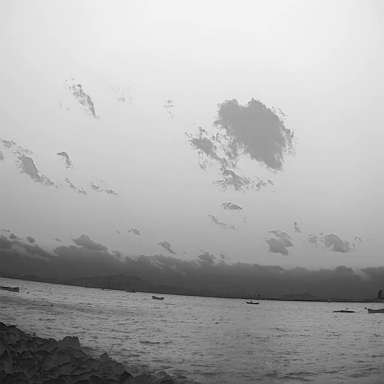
There are four bulk_carriers in the infrared image.